Question: When I try to synchronise my model retrieving GL Account Classification information from Exact Online, I get the following error:
itgensdf031: Could not find parameter with name 'P_SCHEME_CODE':

What should I change in order for this to work?
Related SQL query on Exact Online table 'GLAccountClassifications':
'''
select division_code
, glclassification_code_attr
, glaccount_code_attr
from glaccountclassifications
where glaccountscheme_code_attr = :P_SCHEME_CODE
order
by glaccount_code_attr
, division_code
'''
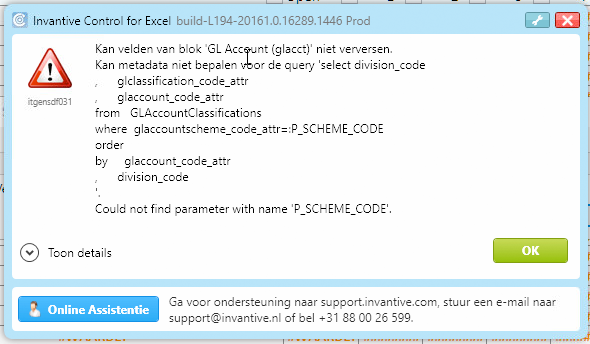
Answer: The query listed uses ':P_SCHEME_CODE'. For SQL this would work, but Invantive Control parses the query early to retrieve the list of fields from the metadata. It needs to know the parameters and find values for them in the Invantive Control list of parameters as defined in the Model Editor under "Parameters" in the tree.
In Invantive Control to use a parameter in a query you will need to use '$P{P_SCHEME_CODE}' instead of ':P_SCHEME_CODE'.
'$P{P_SCHEME_CODE}' can be inserted in a query by hand or by using Building Blocks drop down and then choosing a previously defined parameter.